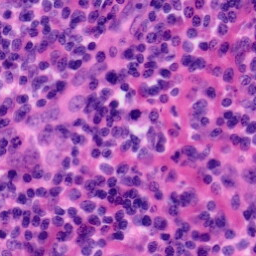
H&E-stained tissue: Tonsil